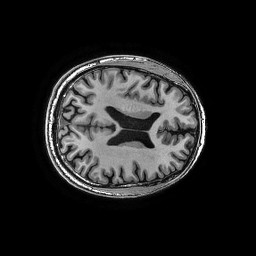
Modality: T1w
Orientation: axial
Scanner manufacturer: ge
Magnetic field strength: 3 T
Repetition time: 0.009112 s
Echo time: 0.003524 s